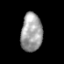
Tissue: prostate
Cell type: T cells
Senescence score: 0.298
Nuclear area (px): 799
Mean DAPI intensity: 158.956